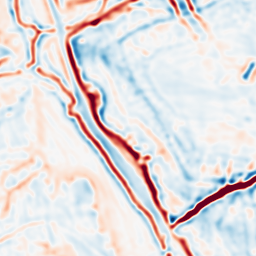
Category: multiscale
Decomposition family: log
Decomposition parameters: sigma: 3
Upsampling method: sinc_hamming
Upsampling parameters: scale: 2
kernel_size: 8
Upsampling scale: 2